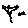
Label: bird